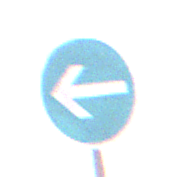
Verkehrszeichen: VorgeschriebeneFahrtrichtungHierLinks
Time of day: Midday
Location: Outdoor (Nature)
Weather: PartlyCloudy
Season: NotSpecified
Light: Natural